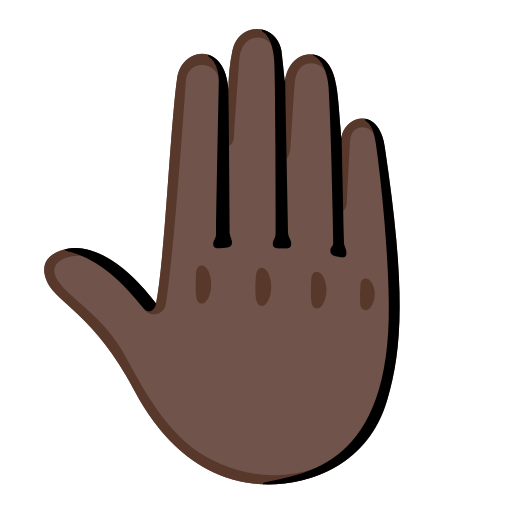
Emoji: 🤚🏿